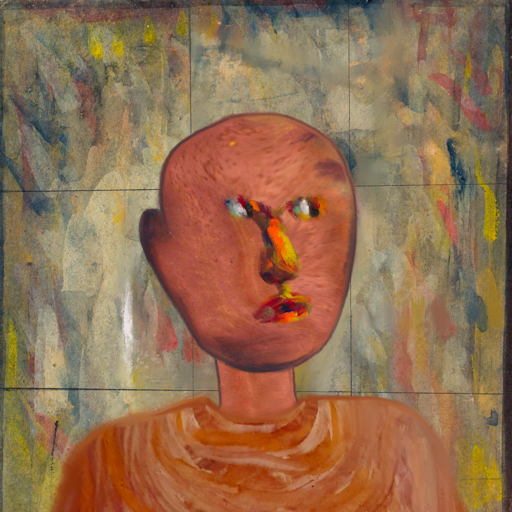
Background: GypsyMother, Head And Neck Side: Mother_And_Son_Mother, Face Side: An_Impression, Bust: Pious_Lady, Hair Side: Blank, Head Accessory: Blank, Second Necklace: Blank, Necklace: Blank, Baby: Blank